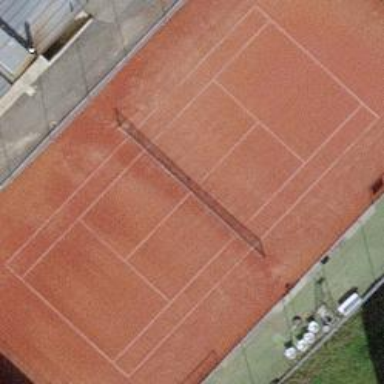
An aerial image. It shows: Tennis court in leisure pitch.